Question: I'm developing a MVC4 web aplication.
I use javascript and jquery for a lot of stuff. But for info like this:

I use the alert() function to display various messages to the user.
The problem is, that the user can stop this alerts from appearing. And if the user does that, a lot of important messages and info won't be showing to him.
Sorry for my bad english. Thanks
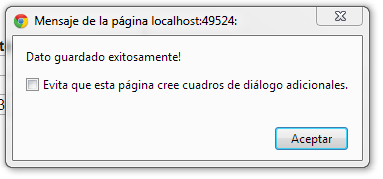
Answer: ## No.
You can't stop users from stopping alerts from appearing.
Alerts are very annoying:
- -
Alerts and not the website. Similarly, avoid 'prompt's and 'confirm's (confirms have legit use case).
Moreover, just to prove the point - it's impossible from userland JavaScript. To prove this let's check <URL> in charge:
Inside 'void WebContentsImpl::RunJavaScriptMessage'
'''
if (suppress_this_message) {
// If we are suppressing messages, just reply as if the user immediately
// pressed "Cancel".
OnDialogClosed(rvh, reply_msg, false, string16());
}
'''
In turn 'suppress_this_message' is being set as 'true' when you click the checkbox.
## What can be done?
Consider using <URL> instead. They are better design wise.
Modals are:
- - -
## But how?
- 'position:fixed''position:absolute'- - -
Lots of popular frameworks like jQueryUI <URL>.